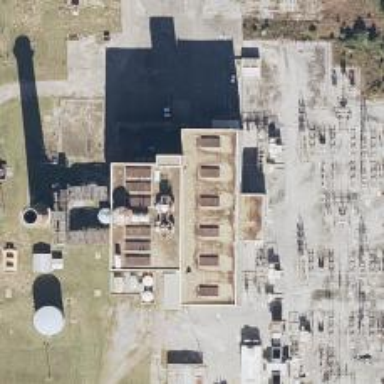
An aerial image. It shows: Steam turbine gas generator.